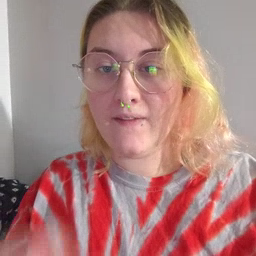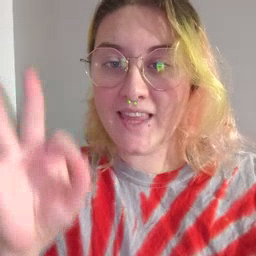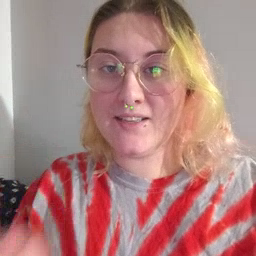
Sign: feet